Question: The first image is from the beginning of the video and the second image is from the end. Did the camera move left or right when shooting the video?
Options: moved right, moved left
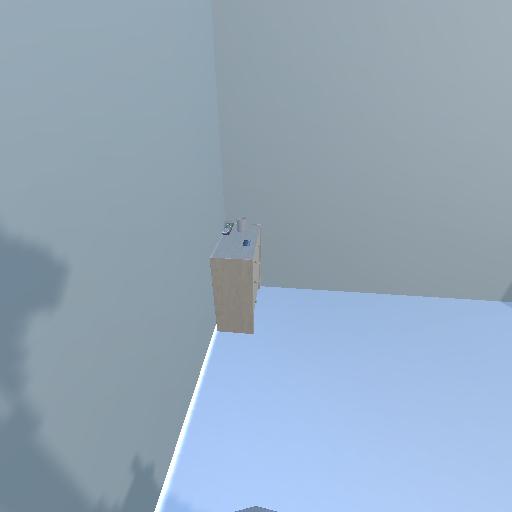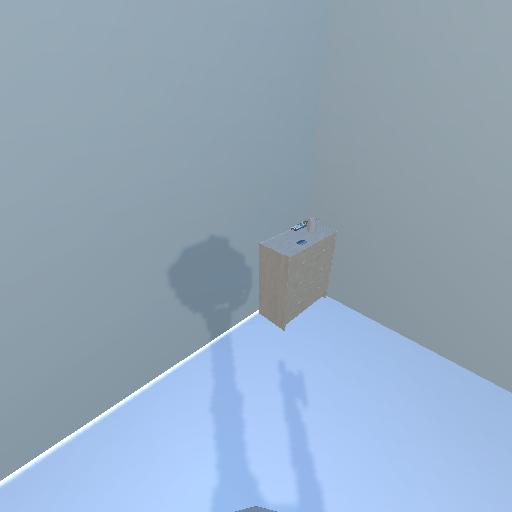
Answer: moved right